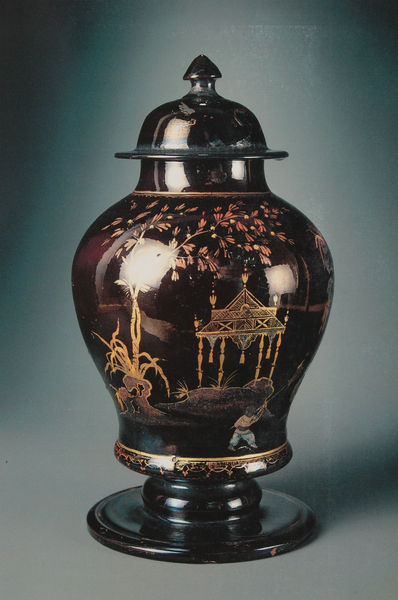
Titel: Deckelvase
Künstler: Martin Schnell
Standort: Dresden
Institution: Zwinger
Schlagwörter: baum, blau, blätter, dunkel, fuß, mann, schatten, vogel, wasser, bäume, gelb, ocker, see, blumen, braun, grau, holz, licht, schwarz, blüte, blüten, dach, gebäude, gras, haus, rot, malerei, muster, ornament, kragen, mensch, sockel, stein, steine, teller, zweige, figur, gold, blatt, person, pflanze, pflanzen, borte, rund, henkel, krug, vase, fischer, violett, beleuchtung, rand, red, black, bordüre, dark, glanz, dekor, ornamente, verzierung, japanese, glänzend, lack, brown, pot, bauch, poliert, japanisch, bauer, lichtreflexe, bemalt, foto, fotografie, photographie, griff, schimmer, deckel, gefäß, dose, porzellan, asien, asiatisch, angel, kunst, photo, verziert, chinesisch, china, knauf, handwerk, flower, farbfoto, blaugrün, man, tree, building, rötlich, roof, bambus, boy, ständer, tempel, pavillon, bordeauxrot, autumn, light, plants, bemalung, prozellan, pavillion, kunsthandwerk, standfuß, glasiert, glasur, pagode, behälter, urne, drachen, fall, deckelvase, angler, urn, vasenmalerei, angeln, leaves, überstand, temple, shiny, floral, fire, branches, figure, leaf, dunkeö, chinese, asian, fishing, chinoiserie, japan, ming, emaille, pottery, kostbalr, laquer, ping, photograph, tempe, painted, blossom, reflex, triangle, beum, blck, chinaa, lid, lackarbeit, varnish, luster, kite, pagoda, acient, calyx, dfpf, ваза, сакура, gazabo